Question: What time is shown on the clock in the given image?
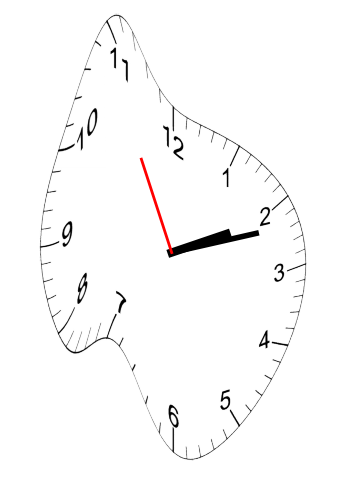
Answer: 02:11:55